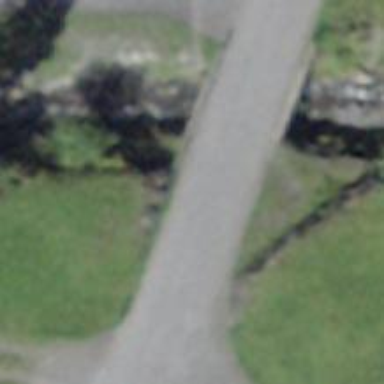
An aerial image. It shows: Unclassified road with asphalt surface running over bridge.